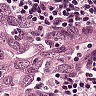
Metastatic tissue present: yes